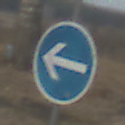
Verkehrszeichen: VorgeschriebeneFahrtrichtungHierLinks
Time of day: MorningAfternoon
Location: Outdoor (Nature)
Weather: PartlyCloudy
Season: Autumn
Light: Natural